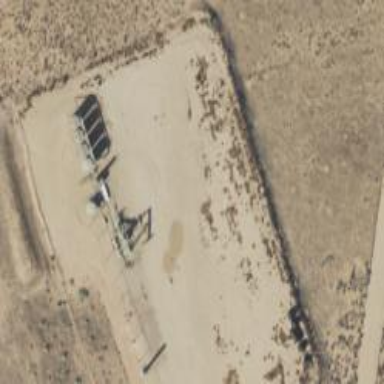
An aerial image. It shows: Petroleum well.